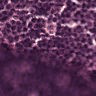
Metastatic tissue present: no